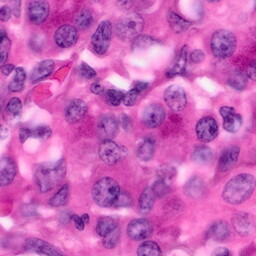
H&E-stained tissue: Pancreatic